Question: recently I installed Nodejs on Windows 7 and it was working perfectly. Few days ago it stops running well, for example: if I write "node C:/dir/.../server.js" the console shows: "..." and do nothing.
I have checked the 80 port and it is free, can you please help me?

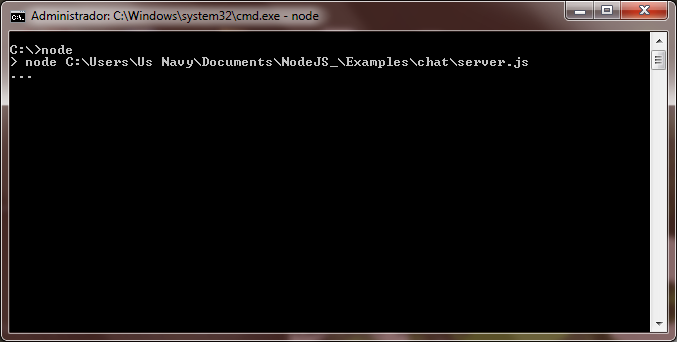
Answer: Don't enter 'node<enter>' first. Also, you need quotes. When you've opened cmd, directly type 'node "C:\Users\Us Navy\..."'.